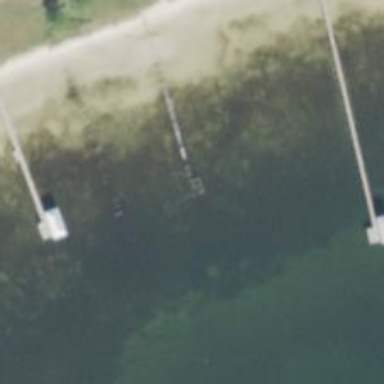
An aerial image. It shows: Man-made pier.